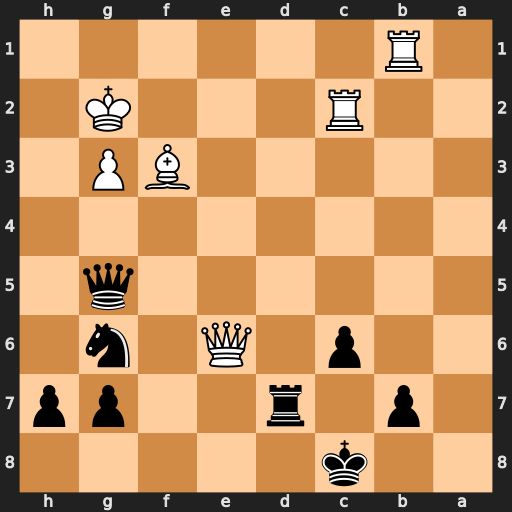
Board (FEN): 2k5/1p1r2pp/2p1Q1n1/6q1/8/5BP1/2R3K1/1R6
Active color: b
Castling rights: -
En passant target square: -
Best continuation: Nf4+ Kh2 Nxe6